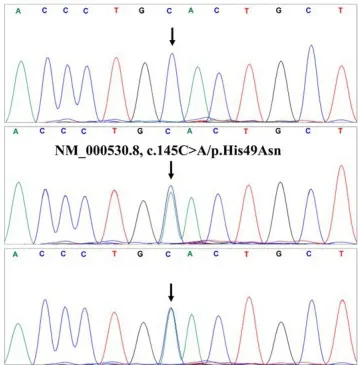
Gene and protein analysis. (A) Sanger sequencing results for I-1 (unaffected +/+), II-3 (affected +/-), and III-1 (affected +/-) patients (see Figure 1A for pedigree).
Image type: chart (chart)